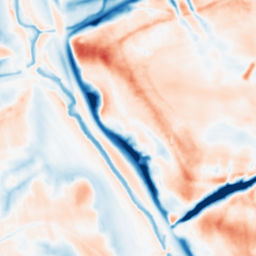
Category: multiscale
Decomposition family: dog_multiscale
Decomposition parameters: sigma_ratio: 1.6
n_scales: 5
base_sigma: 1
Upsampling method: bicubic
Upsampling parameters: scale: 4
Upsampling scale: 4